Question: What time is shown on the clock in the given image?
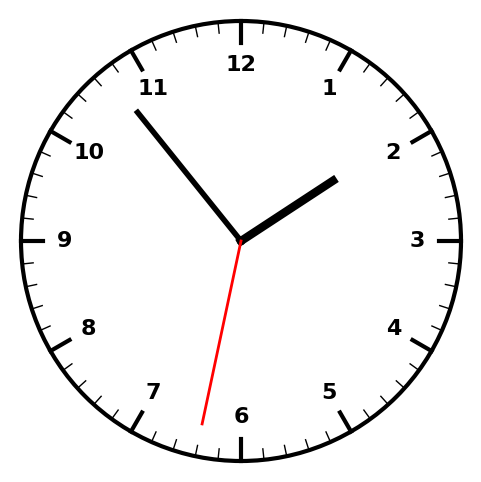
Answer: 01:53:32